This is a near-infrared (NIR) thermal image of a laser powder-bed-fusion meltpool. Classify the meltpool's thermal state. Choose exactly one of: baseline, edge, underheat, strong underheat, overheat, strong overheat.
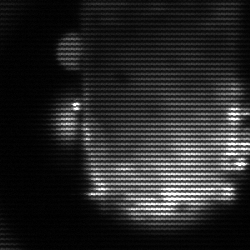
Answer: baseline